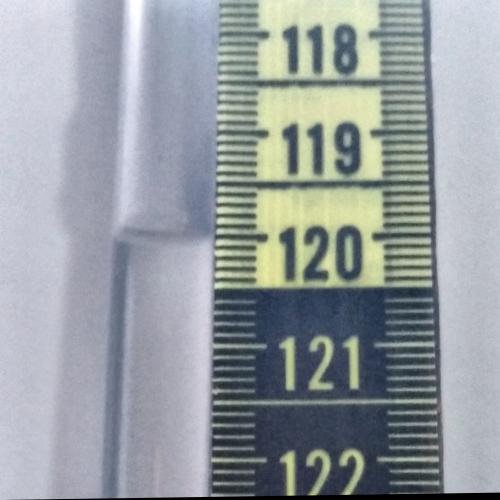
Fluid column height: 120.0 cm